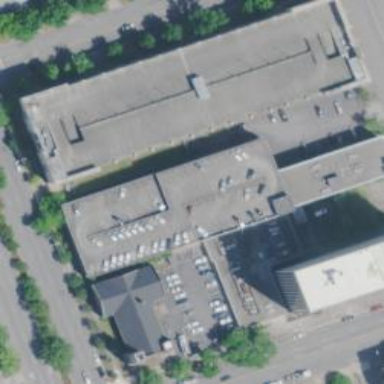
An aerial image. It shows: Multi-storey parking building.